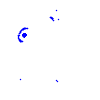
Particle: pion